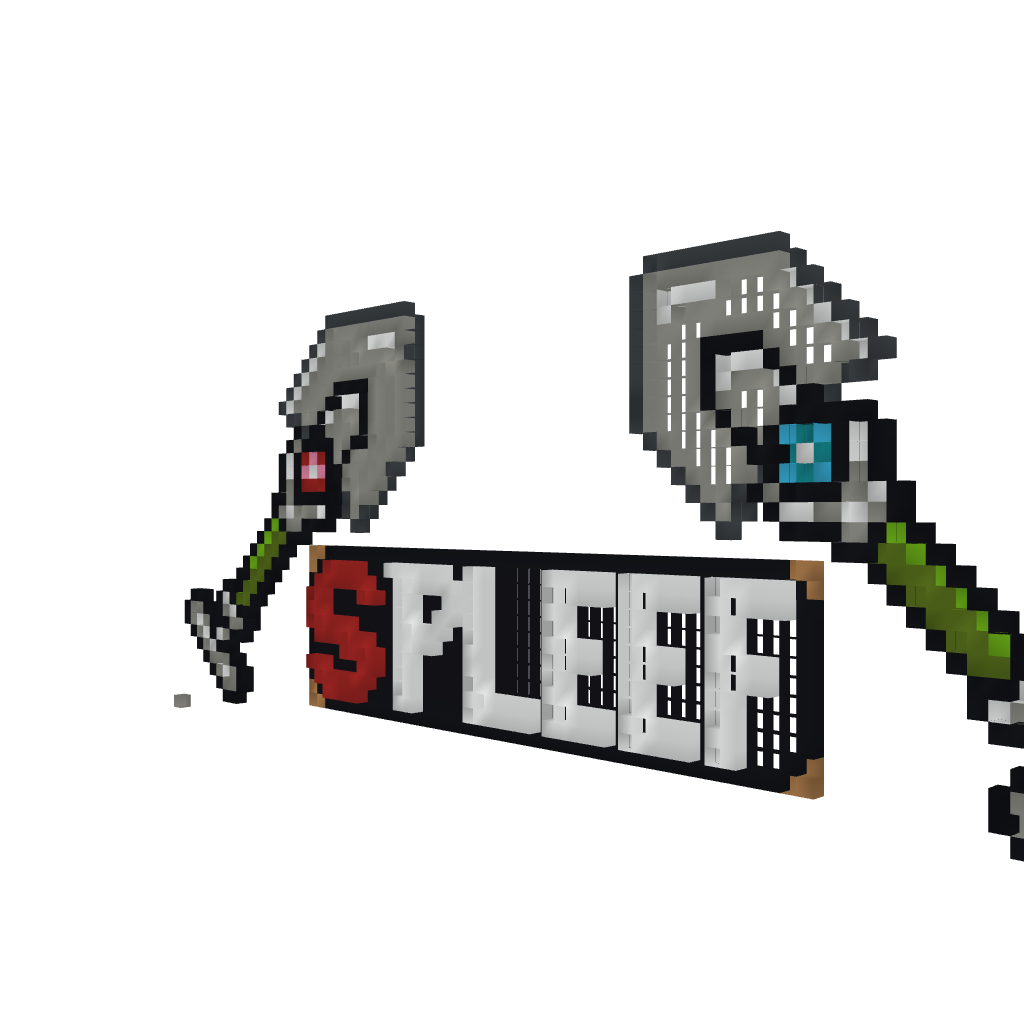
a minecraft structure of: Spleef Logo modifyed